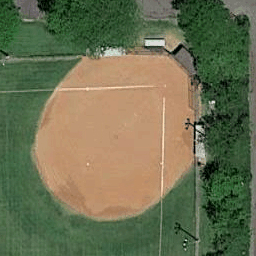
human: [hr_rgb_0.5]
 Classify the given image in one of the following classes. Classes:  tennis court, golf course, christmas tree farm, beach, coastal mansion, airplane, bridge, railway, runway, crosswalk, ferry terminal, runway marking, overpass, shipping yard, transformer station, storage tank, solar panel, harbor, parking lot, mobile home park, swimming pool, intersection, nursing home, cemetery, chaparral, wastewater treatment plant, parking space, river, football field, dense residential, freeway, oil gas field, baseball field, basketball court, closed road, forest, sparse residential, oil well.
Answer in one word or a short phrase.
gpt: baseball field